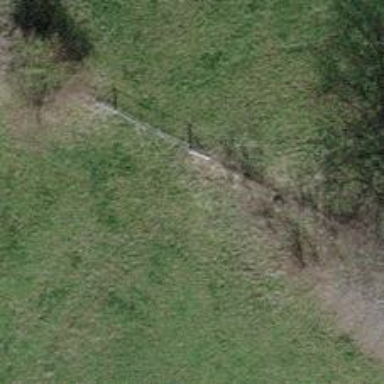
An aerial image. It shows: Hedge barrier.